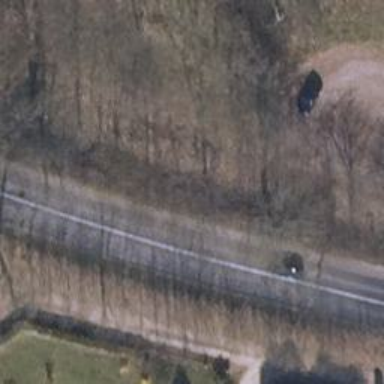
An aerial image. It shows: Primary highway with asphalt surface. There is sidewalk on the left side.